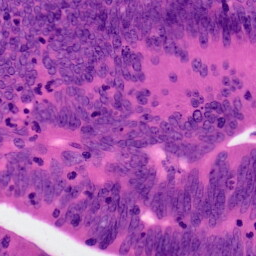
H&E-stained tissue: Colon